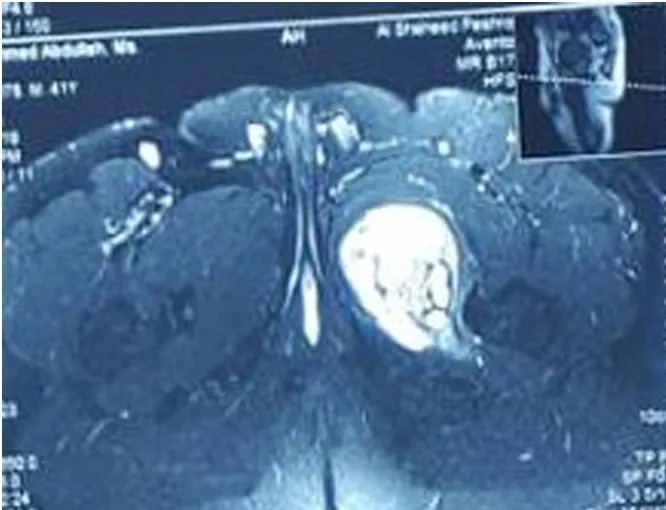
Magnetic resonance imaging (T2 weighted, axial section) showing hyperintense mass lesion involving the adductor compartment of the left upper thigh.
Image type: radiology (mri)